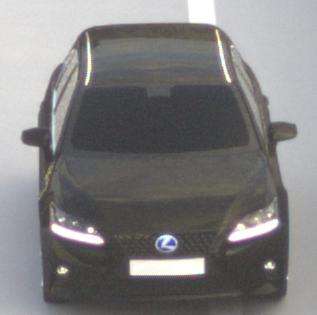
Make: Lexus
Model: CT 200h
Detailed model: CT (A10)
Model produced from: 2014/03
Model produced until: 2017/10
Doors: 5
Color: black
Road condition: dry road
Daytime: morning or afternoon
Contrast: medium contrast